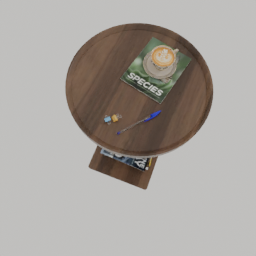
Label: furniture